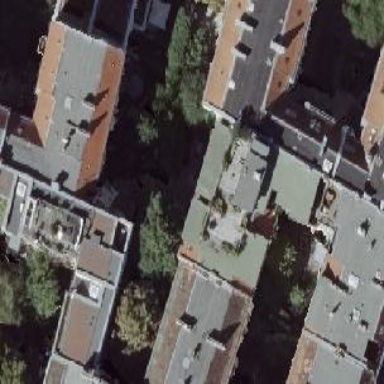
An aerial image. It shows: Residential building with double saltbox roof shape.